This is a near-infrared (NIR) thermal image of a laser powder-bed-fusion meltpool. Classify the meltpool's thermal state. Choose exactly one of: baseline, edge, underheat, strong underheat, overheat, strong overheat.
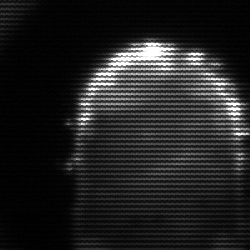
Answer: baseline